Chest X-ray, PA view. Patient: 36 years old, sex M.
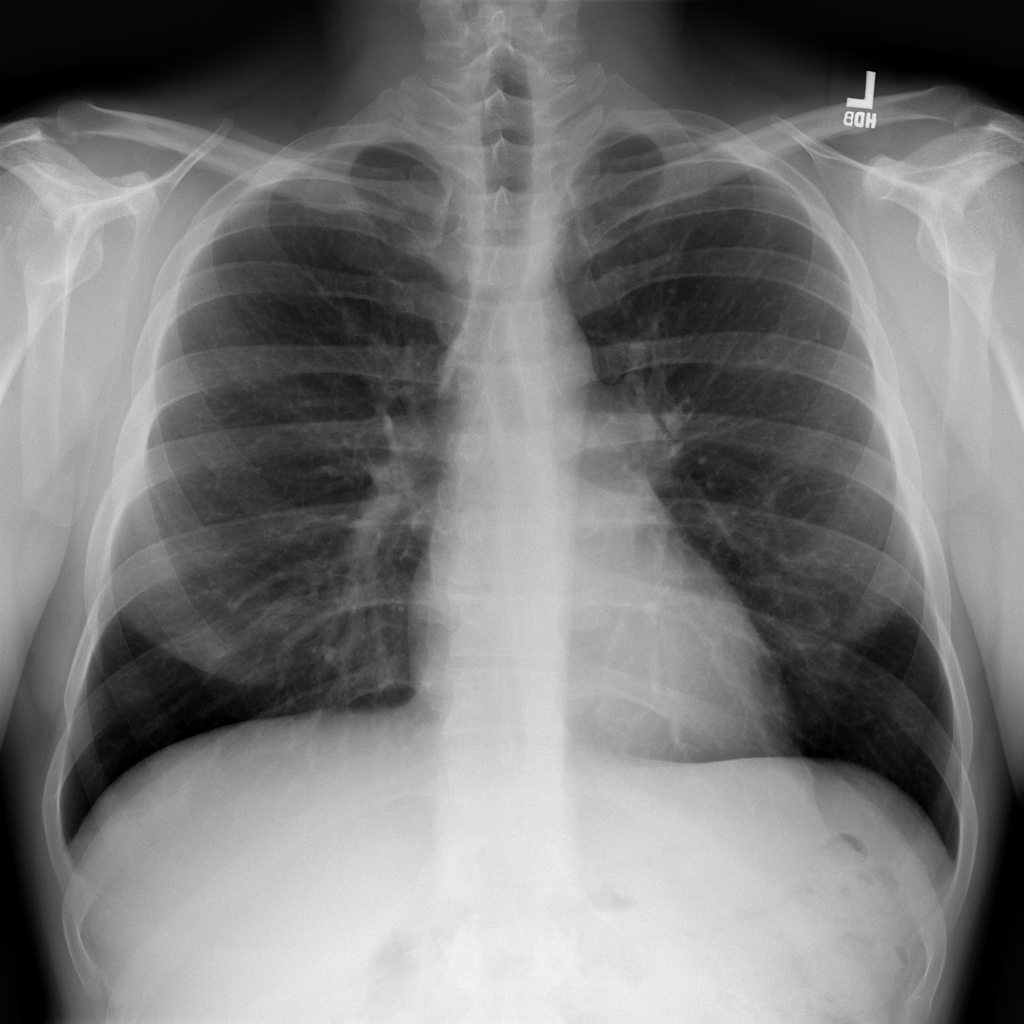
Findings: No Finding